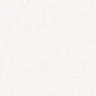
Metastatic tissue present: yes